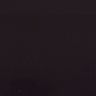
Metastatic tissue present: no